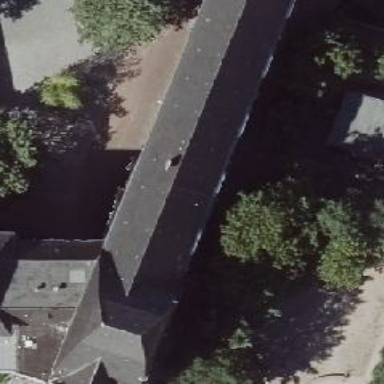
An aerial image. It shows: Part of building.